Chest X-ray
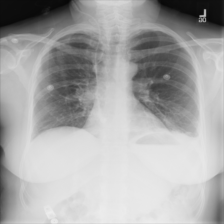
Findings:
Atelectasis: positive
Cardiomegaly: negative
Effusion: positive
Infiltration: negative
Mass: negative
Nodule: negative
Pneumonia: negative
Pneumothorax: negative
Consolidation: negative
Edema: negative
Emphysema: negative
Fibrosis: negative
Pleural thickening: negative
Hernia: negative